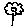
Label: flower